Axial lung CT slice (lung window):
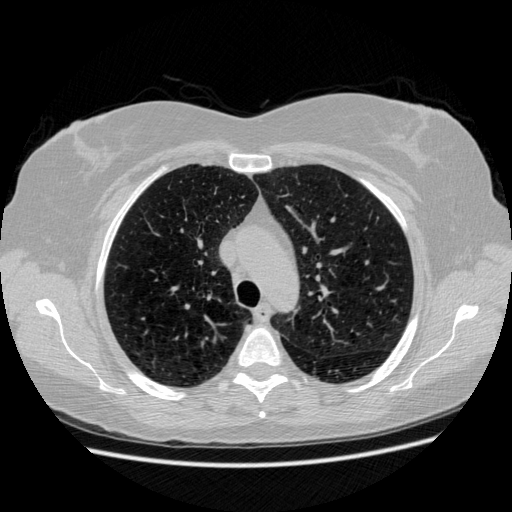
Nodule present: no